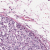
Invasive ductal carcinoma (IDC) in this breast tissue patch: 0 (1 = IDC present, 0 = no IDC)